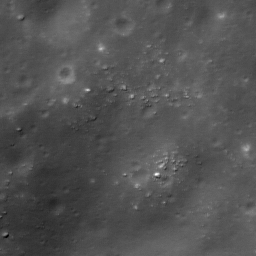
Host type: background_regolith
Lunar coordinates: latitude nan, longitude nan